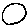
Label: circle